Question:
I'm using DOJO v1.7.2. I've created Datagrid in Dialog widget declaratively.
I've included needed styles and JS to my page.
So I'm getting design issue what is in attached image.
I found using Firebug that some element, which have "dojoxGridMasterHeader" 'class', have custom element 'style'.
In my case: 'display: block; height: 61px;'
Where is it taken from? And how fix it?
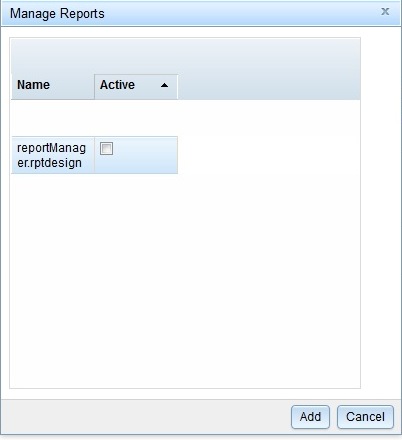
Answer: I resolved this issue.
This problem is that I have my custom style. It is for me:
'''
table{
margin-top:25px;
}
table td{
padding:10px 15px;
}
'''
And DOJO begin to parse I must change this style(change all 'margin' and 'padding' to '0px' or remove) for DOM elements such as 'table' and 'table td' , may be also for 'table th'(I didn't try in this case).
I think DOJO creates element with "dojoxGridMasterHeader" class and set him style which is calculated on base of my custom style.